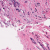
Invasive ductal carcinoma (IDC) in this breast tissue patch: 0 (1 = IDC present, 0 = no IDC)